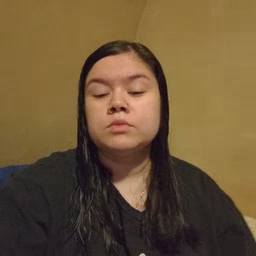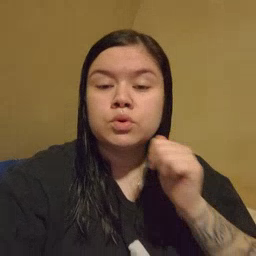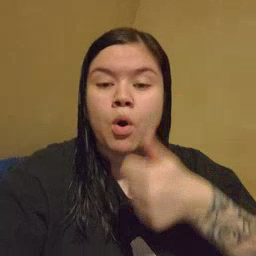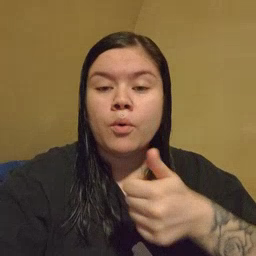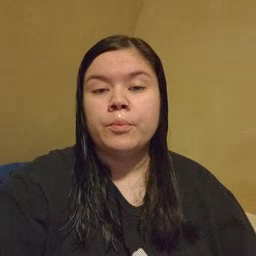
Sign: tomorrow